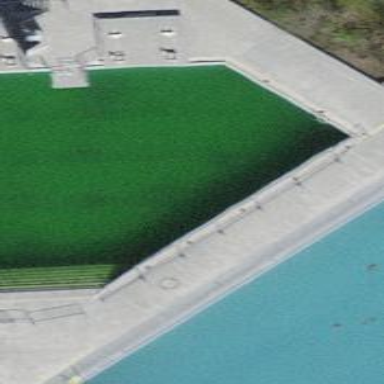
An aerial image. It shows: Plunge swimming pool on leisure land.